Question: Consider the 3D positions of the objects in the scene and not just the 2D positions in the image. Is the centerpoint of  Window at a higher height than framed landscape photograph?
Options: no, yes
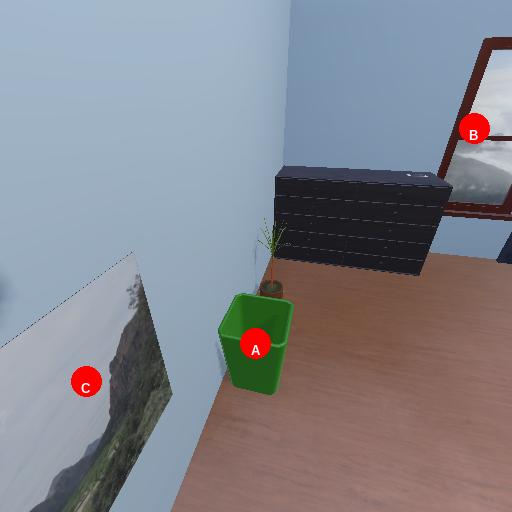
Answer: no